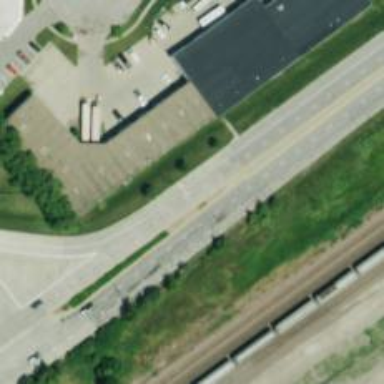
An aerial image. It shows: Primary highway.